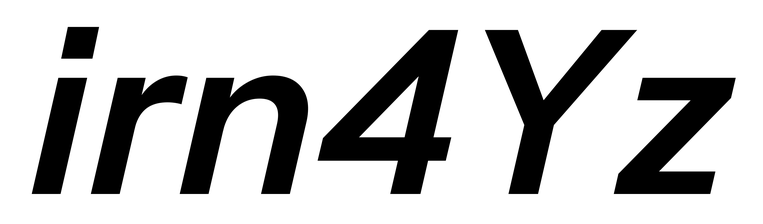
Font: InstrumentSans-Italic_SemiBold_Italic